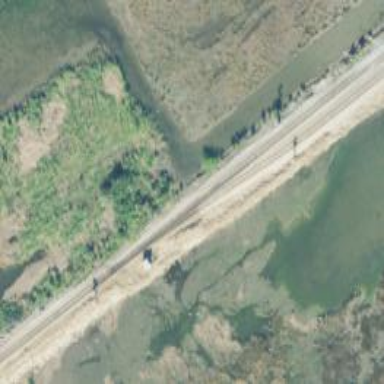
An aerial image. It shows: Site related to railway infrastructure.